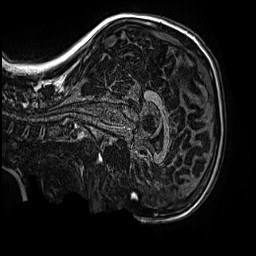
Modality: MP2RAGE
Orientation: sagittal
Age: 13
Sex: female
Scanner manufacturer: siemens
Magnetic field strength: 3 T
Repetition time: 4 s
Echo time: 0.00299 s